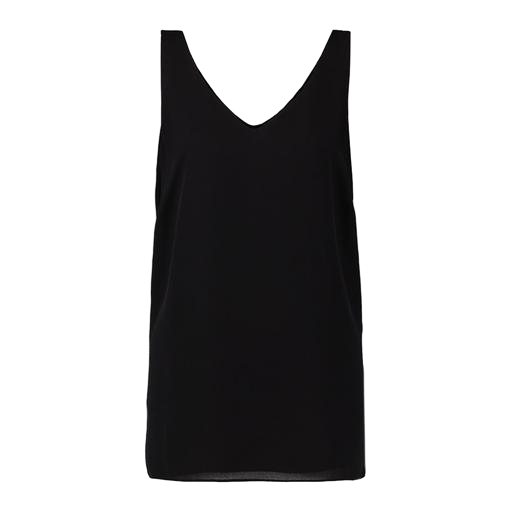
black cleo v neck tank, black v-neck clean cami, black v-neck cami, white background